Question: Example:

This white space is rendered because of some php I use inside my headers.
How can I get rid of this whitespace?
Code who's generating the whitespace:
'''
<?php
global $domein;
global $domeinnaam;
global $huidigDomein;
global $get;
$domeinnaam = str_replace('www.', '', $_SERVER['SERVER_NAME']);
$domein = str_replace('.nl', '', $domeinnaam);
include('ond/inc/php/meta.php');
if(!isset($_GET['ond']))
$_GET['ond'] = 'home';
$pagina = $_GET['ond'];
$get = new Get();
$websites = $get->alleWebsites();
$domeinen = $get->huidigDomein($domein);
$huidigDomein = $domeinen[0]->id;
showMeta($websites, $domeinen);
?>
'''
Meta file
'''
<?php
require_once 'php/db.php';
require_once 'php/db_get.php';
require_once 'php/db_insert.php';
require_once 'php/db_delete.php';
require_once 'php/db_update.php';
require_once 'php/form.php';
require_once 'php/proces.php';
require_once 'php/paginas.php';
require_once 'php/phpmailer.php';
require_once 'php/uploader.php';
require_once 'php/static.php';
require_once 'php/admin.php';
require_once "fckeditor/fckeditor.php";
include('ond/inc/php/data.php');
function showMeta($websites, $domeinen)
{
$rubriek = null;
$page = null;
$domein = $domeinen[0]->domein;
$domeinnaam = $domeinen[0]->domein . '.nl';
$query = "SELECT * FROM paginas AS p INNER JOIN domeinen AS d ON p.domein = d.id WHERE d.domein = '$domein' AND p.titel = 'Home'";
$result = mysql_query($query);
while($row = mysql_fetch_object($result))
$content = $row->content;
if(isset($_GET['id']) && $_GET['ond'] == 'overzicht')
{
$id = $_GET['id'];
$query = "SELECT * FROM rubrieken WHERE id = '$id'";
$result = mysql_query($query);
$row = mysql_fetch_object($result);
$rubriek = 'Overzicht '. ucfirst($row->titel);
}
else
{
if(isset($_GET['page']))
{
$page = ' - ';
$page .= urldecode($_GET['page']);
}
$pagina = strtolower($_GET['ond']);
if($pagina == 'home')
$intro = 'Welkom';
elseif($pagina == 'aankondiging')
$intro = 'Nieuws en aankondigingen';
else
$intro = ucfirst($pagina);
}
if ($websites)
{
$keywords = ucfirst($domeinnaam).', '.ucfirst($domein).', DorpeninDrenthe.nl, Meppel, Bed and Breakfast, Bed & Breakfast, Bed en breakfast, Dagattractie, Dagattracties, Bungalows, Bungalow, Hotels, Hotel, Appartementen, Appartement, Stacaravans, Stacaravan, Chalets, Chalet, Campings, Camping, Galeries, Galerie, Bedrijven, Bedrijf, Restaurants, Restaurant,';
foreach ($websites as $website)
{
$url = str_replace("http://www.", " ", $website->url);
$keywords .= strtolower($url);
$keywords .= ', ';
}
}
echo '<meta http-equiv="keywords" content="'.$keywords.'"/>';
echo '<meta http-equiv="description" content="'.strip_tags(html_entity_decode($content)) .$keywords.'" />';
echo '<meta name="Author" content="ONDReclame.nl - Meppel - J.M. Suos" />';
echo '<meta name="Revisit-After" content="1 days" />';
echo '<meta name="robots" content="index,follow" />';
echo '<meta name="Title" content="'.ucfirst($domeinnaam). ' - Dorpen in Drenthe - ' . $intro . $rubriek . ' in ' . ucfirst($domein). $page .'"/>';
echo '<title>'.ucfirst($domeinnaam). ' - Dorpen in Drenthe - ' . $intro . $rubriek . ' in ' . ucfirst($domein) . $page .' </title>';
}
'''
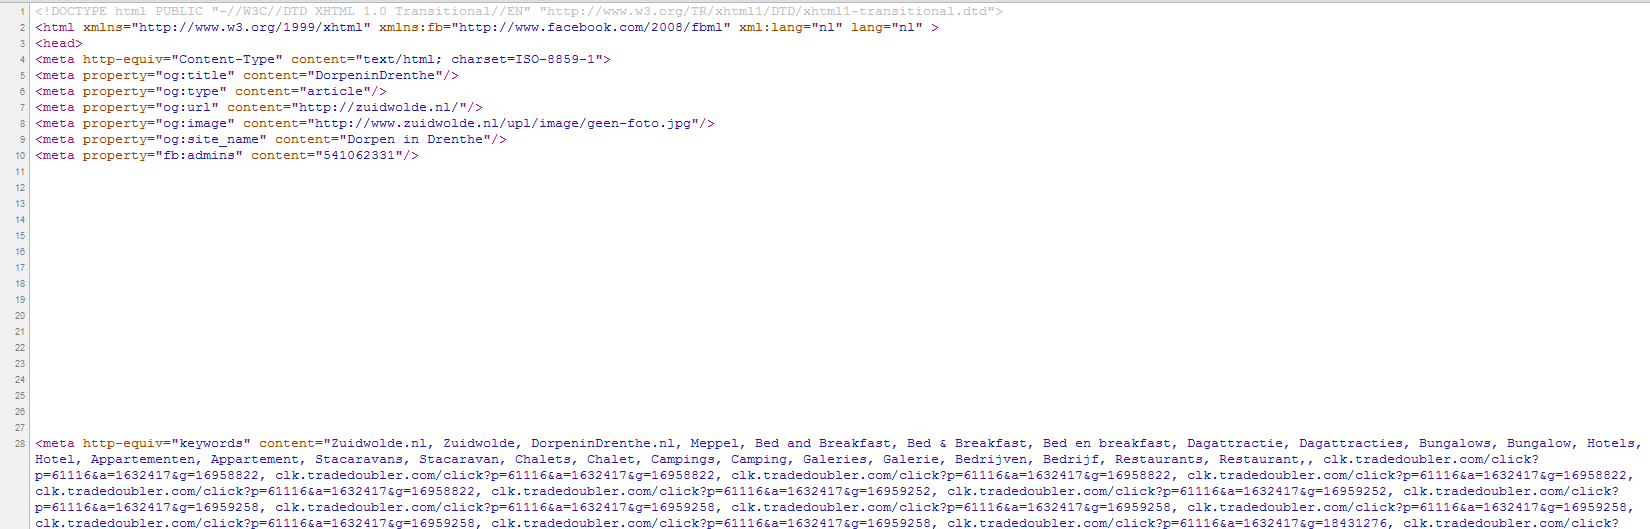
Answer: Seems that every included file gives you one 'EOL'
Try to delete last 'EOL' after '?>' or just delete '?>' at all in all php files.